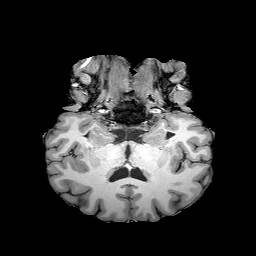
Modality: T1w
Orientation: sagittal
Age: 50
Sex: male
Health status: healthy